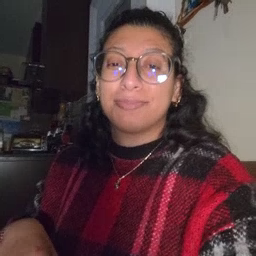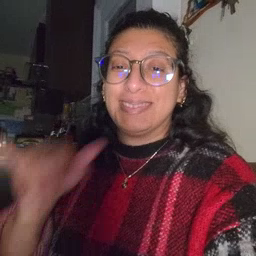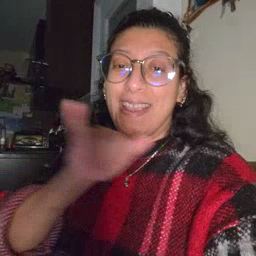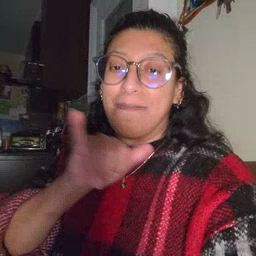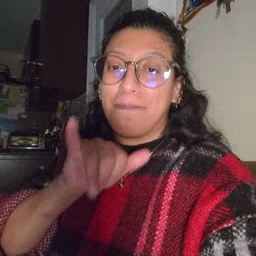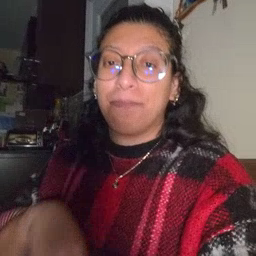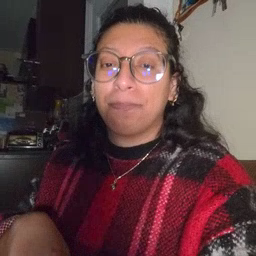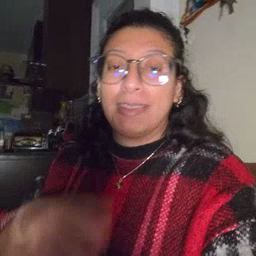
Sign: same